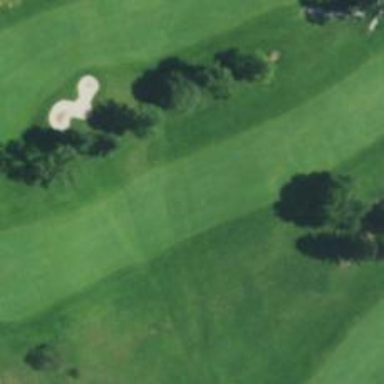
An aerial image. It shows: Golf hole.